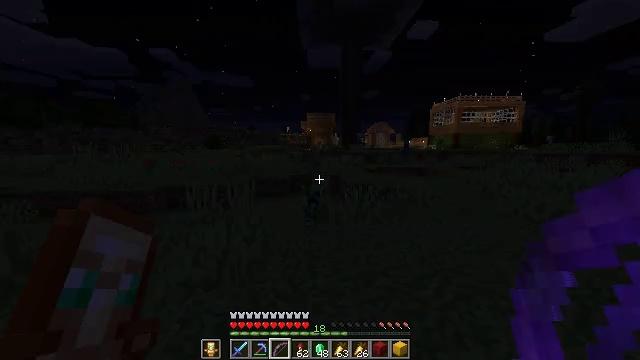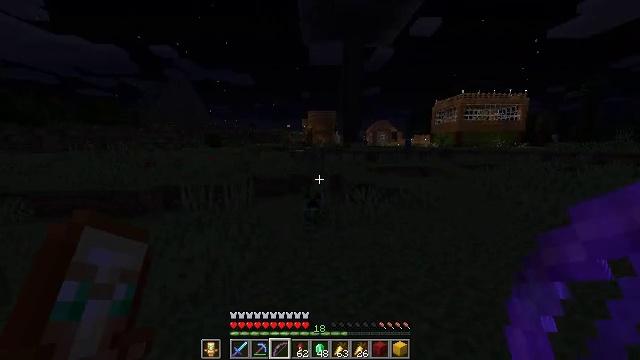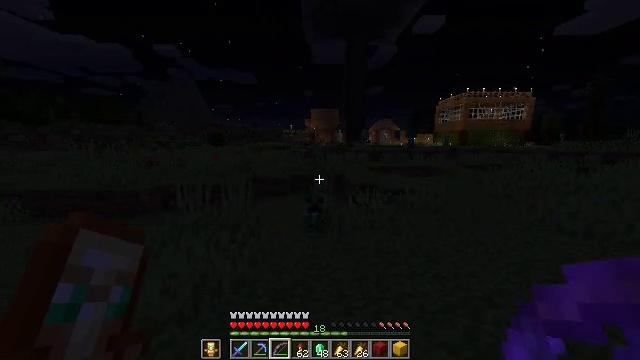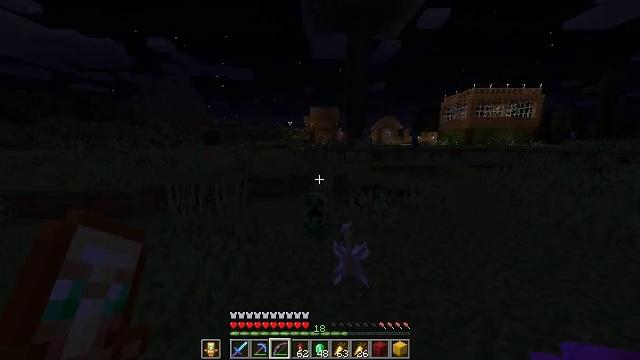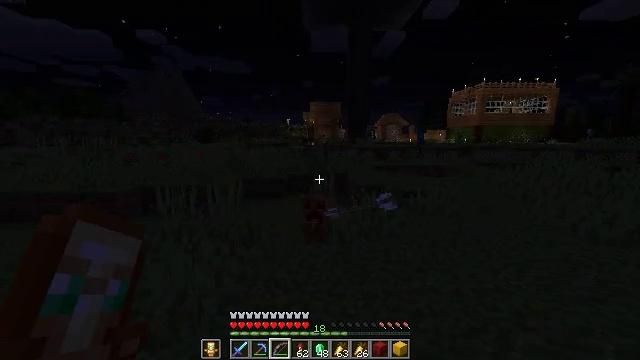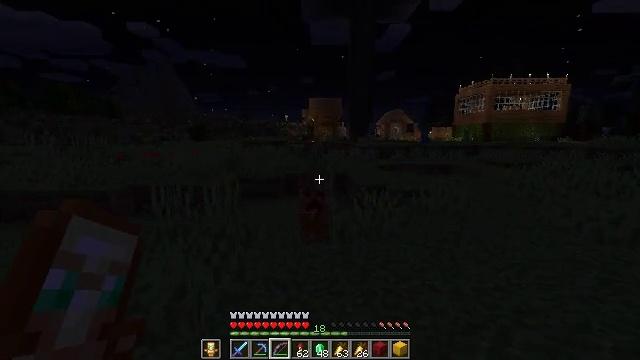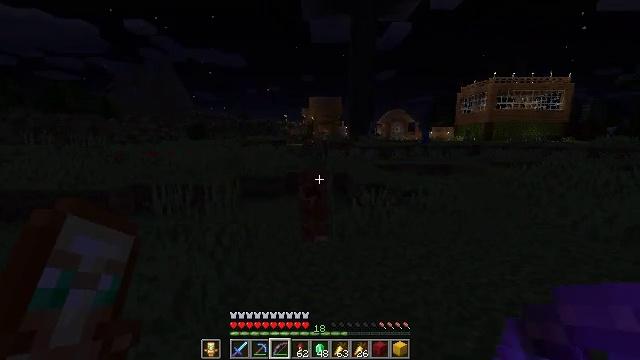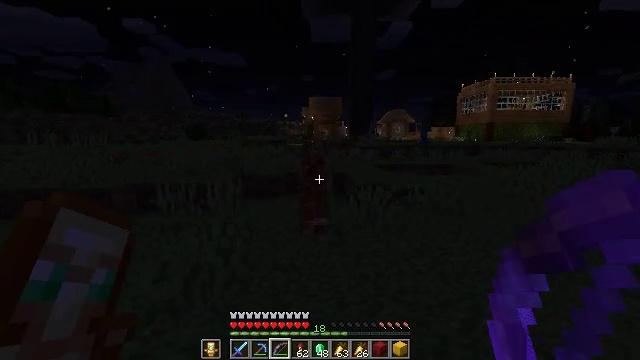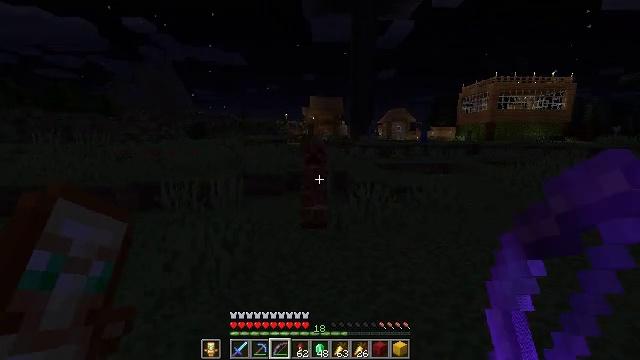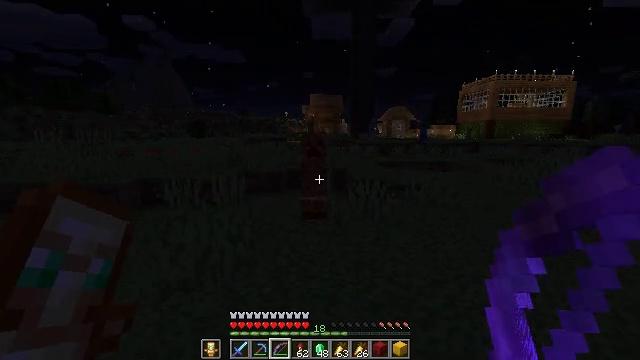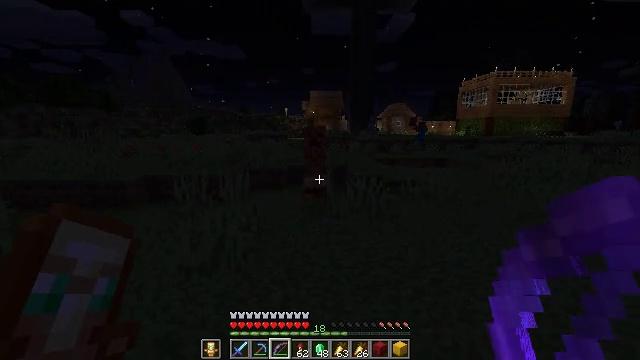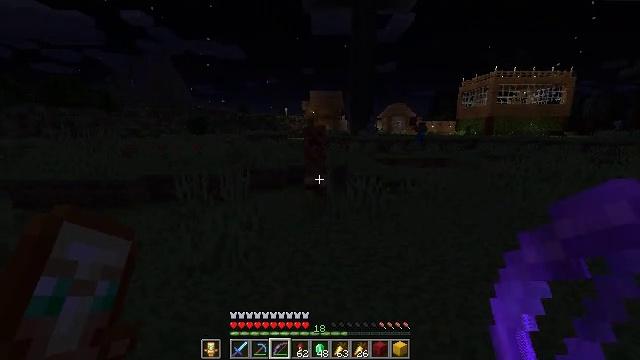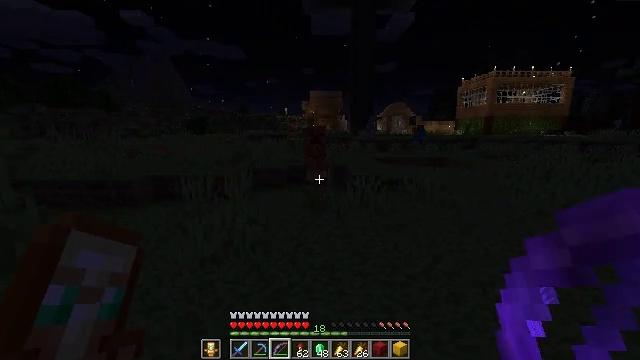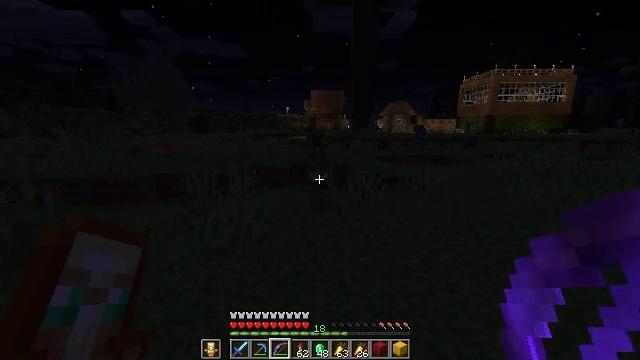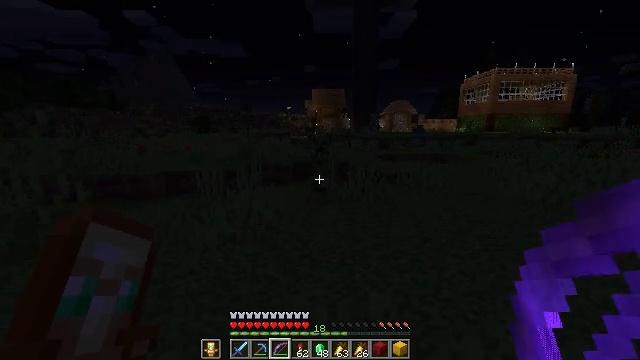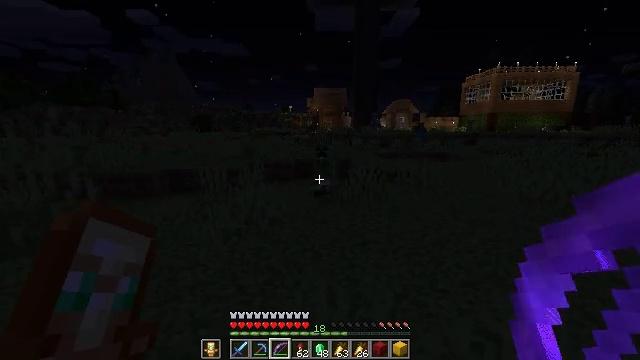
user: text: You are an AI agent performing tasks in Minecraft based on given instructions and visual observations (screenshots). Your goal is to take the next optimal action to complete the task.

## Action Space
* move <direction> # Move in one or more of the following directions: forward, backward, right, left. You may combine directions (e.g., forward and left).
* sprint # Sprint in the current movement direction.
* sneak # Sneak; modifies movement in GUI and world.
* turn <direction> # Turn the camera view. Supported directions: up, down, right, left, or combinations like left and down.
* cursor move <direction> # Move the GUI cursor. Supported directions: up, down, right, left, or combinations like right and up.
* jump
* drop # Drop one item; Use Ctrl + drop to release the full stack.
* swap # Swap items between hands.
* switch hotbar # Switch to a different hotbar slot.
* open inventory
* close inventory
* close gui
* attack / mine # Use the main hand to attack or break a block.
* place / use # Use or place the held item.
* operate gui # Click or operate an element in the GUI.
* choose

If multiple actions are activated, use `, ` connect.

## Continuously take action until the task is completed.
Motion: motion action
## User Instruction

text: Kill mobs.
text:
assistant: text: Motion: move forward
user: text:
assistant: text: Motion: no_op
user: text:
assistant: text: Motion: no_op
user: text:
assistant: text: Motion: move back
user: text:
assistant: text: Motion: move back
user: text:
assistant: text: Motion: move back
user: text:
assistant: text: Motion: move back
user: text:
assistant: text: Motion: move back
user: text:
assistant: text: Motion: move back
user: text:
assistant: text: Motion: move back
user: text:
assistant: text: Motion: move back
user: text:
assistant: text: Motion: move back
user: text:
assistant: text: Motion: move back
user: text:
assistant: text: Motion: move back
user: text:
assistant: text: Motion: no_op
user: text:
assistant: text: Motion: no_op
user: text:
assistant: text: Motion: no_op
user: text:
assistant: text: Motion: switch to hotbar 1
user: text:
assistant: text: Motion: switch to hotbar 1
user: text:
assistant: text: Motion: switch to hotbar 1
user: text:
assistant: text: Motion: no_op
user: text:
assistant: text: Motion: move forward
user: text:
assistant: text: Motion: move forward, turn down
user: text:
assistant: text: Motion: move forward
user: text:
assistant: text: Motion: move forward
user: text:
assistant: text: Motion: no_op
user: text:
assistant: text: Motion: no_op
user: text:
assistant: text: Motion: turn down
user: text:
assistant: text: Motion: turn down
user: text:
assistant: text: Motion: no_op